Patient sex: F
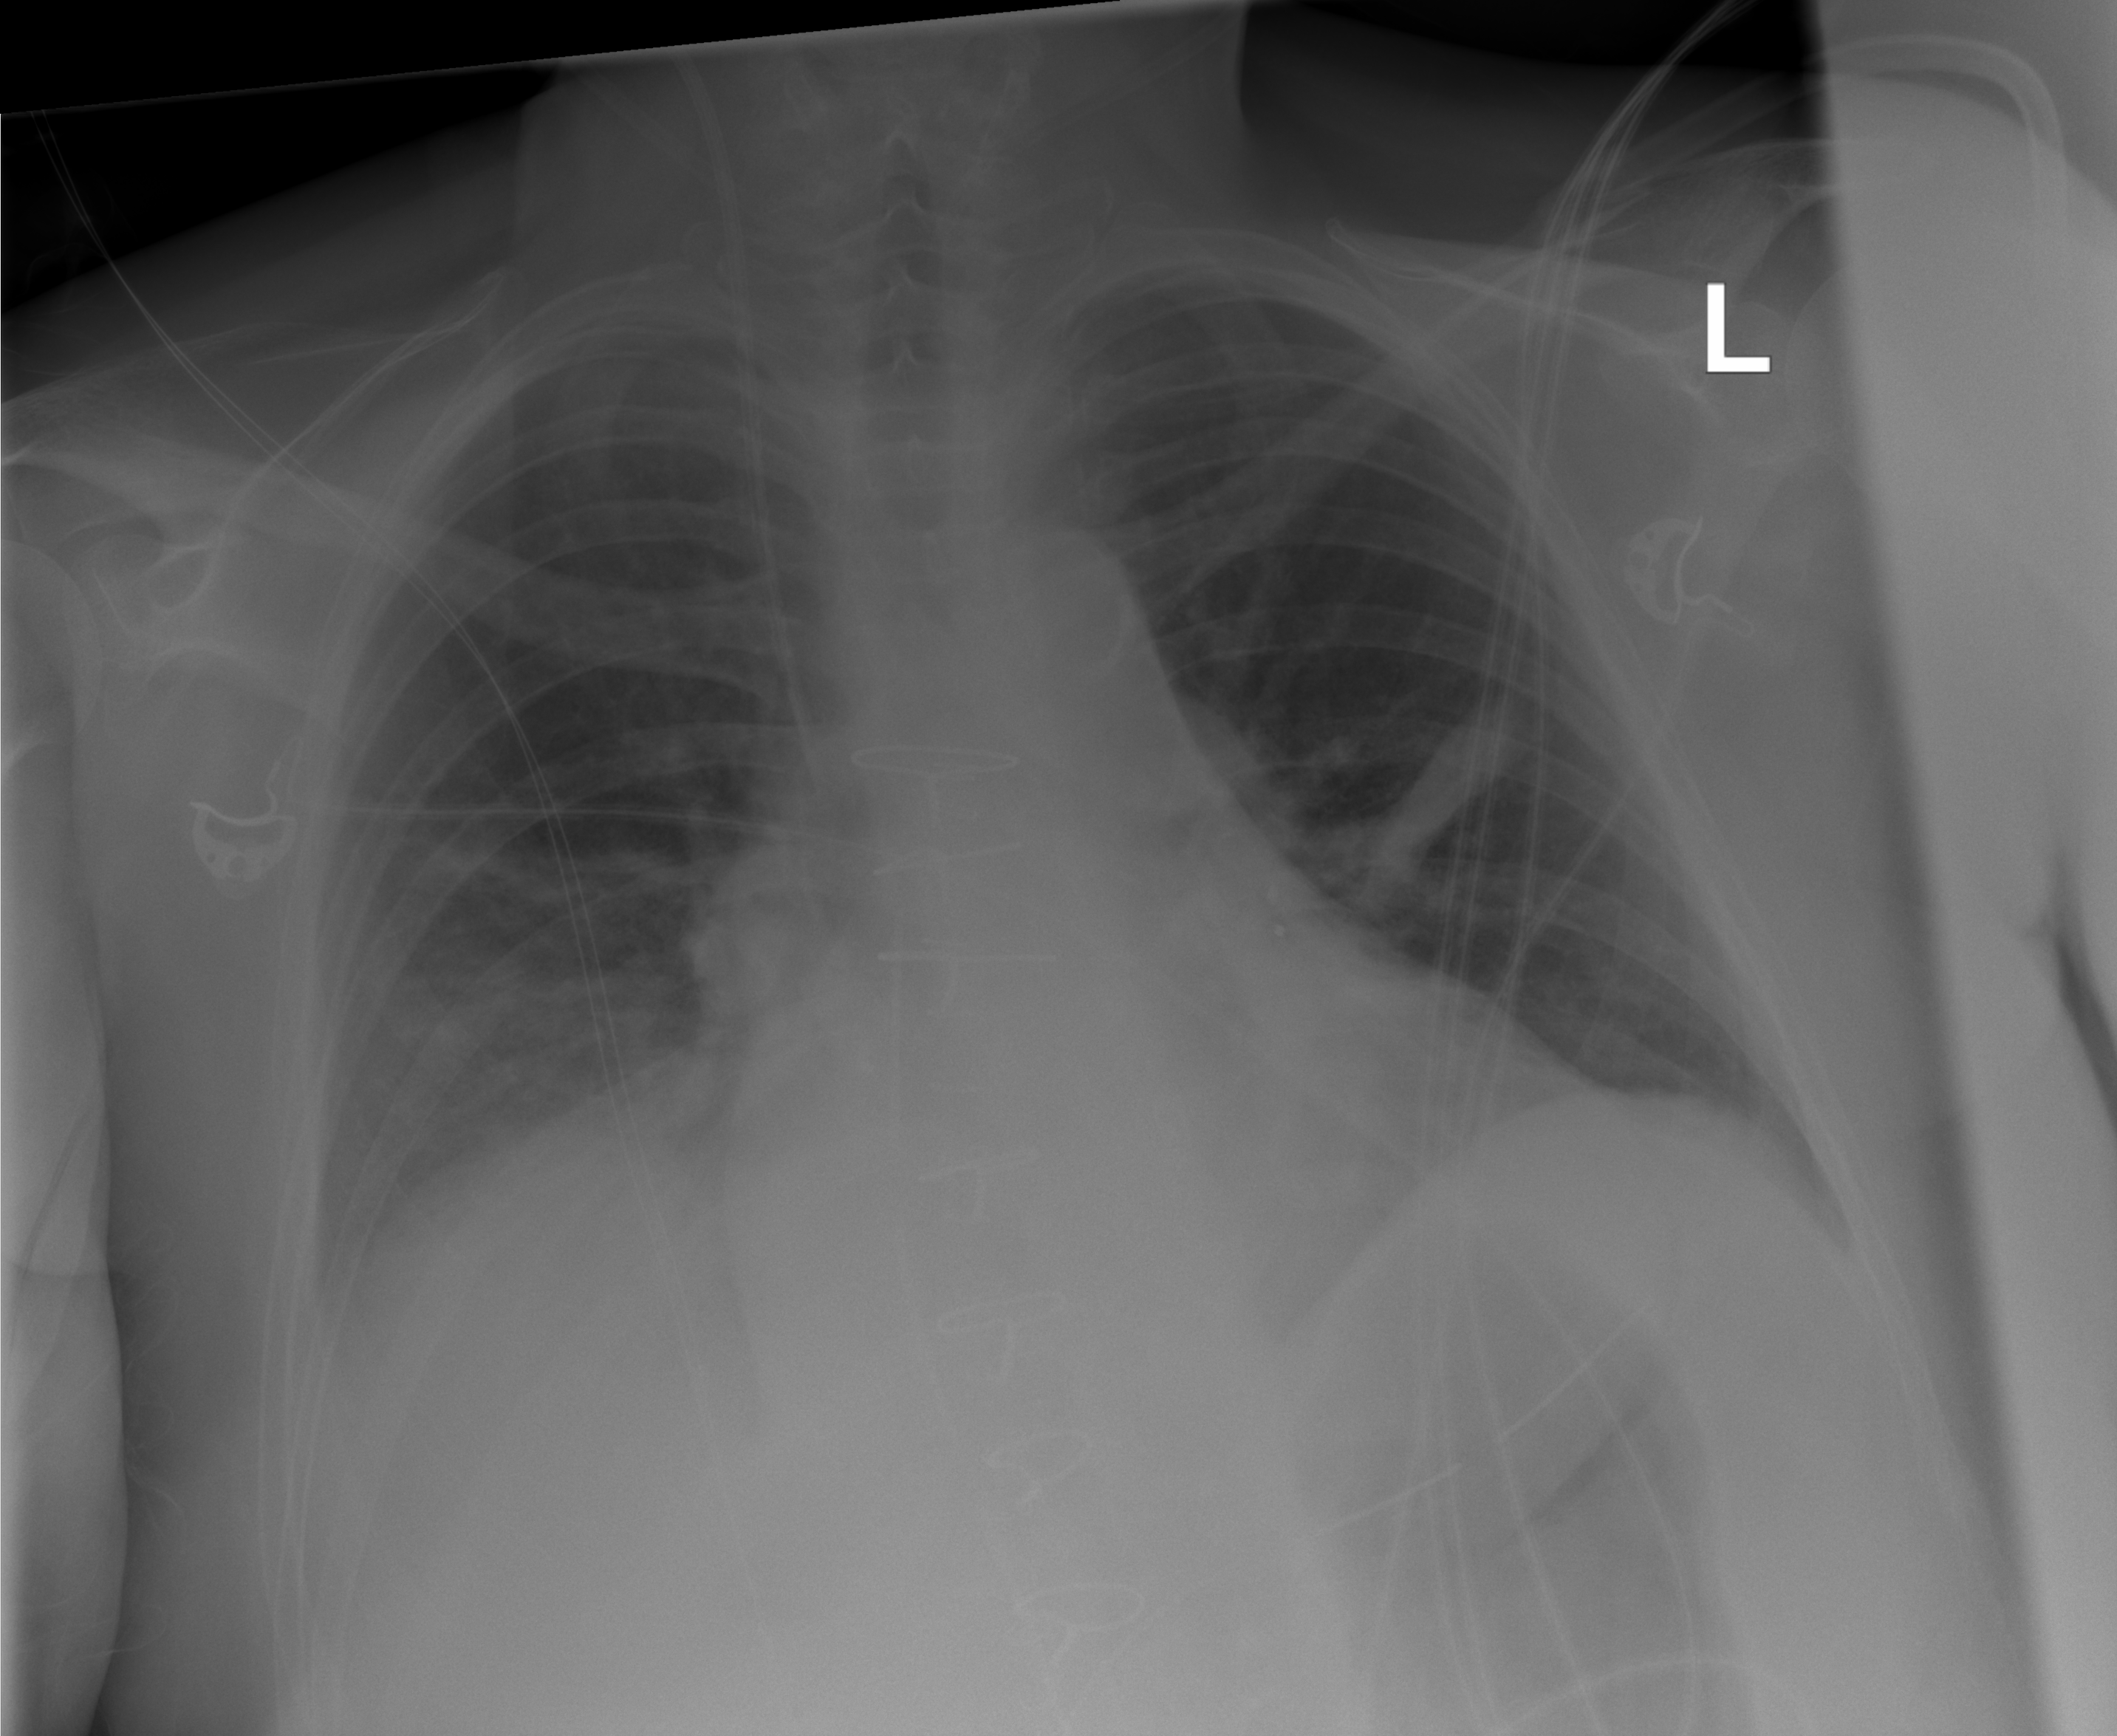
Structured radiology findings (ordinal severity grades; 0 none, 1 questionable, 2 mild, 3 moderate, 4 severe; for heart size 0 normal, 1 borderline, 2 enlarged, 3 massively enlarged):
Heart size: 1
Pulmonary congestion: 0
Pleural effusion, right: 0
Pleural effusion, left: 0
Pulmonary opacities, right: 2
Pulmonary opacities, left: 0
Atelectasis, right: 2
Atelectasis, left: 2